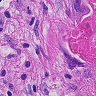
Metastatic tissue present: yes